Question: There is a solution for searching backward in <URL>:
'''
s.rfind('I', 0, index)
'''
But if I need to search for a string in several lines above that line? Say I have found the keyword by using:
'''
with open("file.txt") as f
searchlines = f.readlines()
for i, line in enumerate(searchlines):
if "keyword" in line:
do_something()
'''
I want 'do_something()' is to find another keyword backward. To apply the code above, I think I need to 'f.read()' so that I can make the file as a string. But this is totally nut, since I have to 'readlines()' and 'read()' the (large) file. I need to use 'readlines()' because the first keyword may appears several times in the text, and I need to find them all.
Is there any better way to do this?

'''
@engineer
- ky su
@engineering
- ky thuat
- civil e. nganh xay dung
- communication e. ky thuat thong tin
- control e. ky thuat [dieu chinh, dieu khien] (tu dong)
- development e. nghien cuu nhung ket cau moi
'''
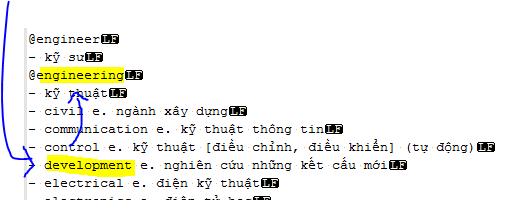
Answer: I'd rather approach this this way: since you want to find the line starting with '@', I'd rather store all the lines in a list, then discard the previous lines if a new line that starts with '@' is found.
Thus we get:
'''
def do_something(lines):
print("I've got:")
print(''.join(lines))
lines = []
with open("file.txt") as f:
for i, line in enumerate(f):
if line.startswith('@'):
lines = []
lines.append(line)
if 'development' in line:
do_something(lines)
'''
The output with 'file.txt' as you have, will be:
'''
I've got:
@engineering
- ky thuat
- civil e. nganh xay dung
- communication e. ky thuat thong tin
- control e. ky thuat [dieu chinh, dieu khien] (tu dong)
- development e. nghien cuu nhung ket cau moi
'''
---
In general case if you want to have just 'N' last seen lines, you can use a <URL> instead of a list:
'''
from collections import deque
N = 100
last_lines = deque(maxlen=N)
with open("file.txt") as f:
for i, line in enumerate(f):
last_lines.append(line)
if 'development' in line:
do_something(last_lines)
'''
Now the 'do_something' will be passed up to 100 last lines including the current line, if the current line contains the word 'development'.